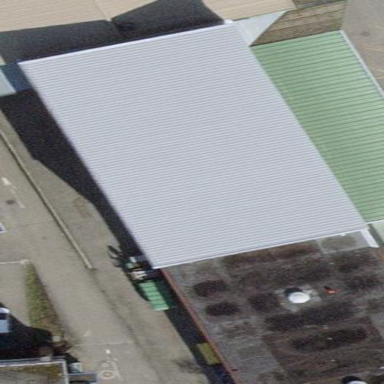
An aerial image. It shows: Industrial building.